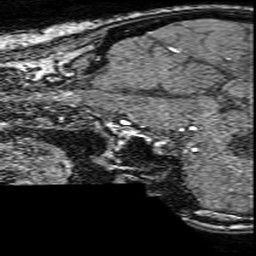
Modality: angio
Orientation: sagittal
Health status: ill
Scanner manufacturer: philips
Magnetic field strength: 3 T
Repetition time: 0.0183 s
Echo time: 0.003369 s